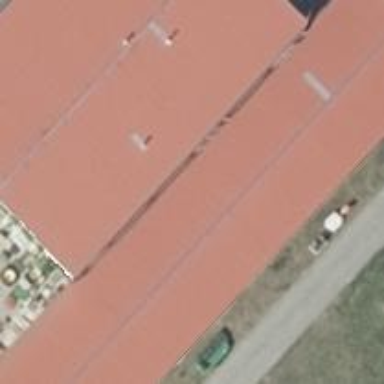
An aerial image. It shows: Building with gabled roof oriented along its structure.